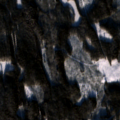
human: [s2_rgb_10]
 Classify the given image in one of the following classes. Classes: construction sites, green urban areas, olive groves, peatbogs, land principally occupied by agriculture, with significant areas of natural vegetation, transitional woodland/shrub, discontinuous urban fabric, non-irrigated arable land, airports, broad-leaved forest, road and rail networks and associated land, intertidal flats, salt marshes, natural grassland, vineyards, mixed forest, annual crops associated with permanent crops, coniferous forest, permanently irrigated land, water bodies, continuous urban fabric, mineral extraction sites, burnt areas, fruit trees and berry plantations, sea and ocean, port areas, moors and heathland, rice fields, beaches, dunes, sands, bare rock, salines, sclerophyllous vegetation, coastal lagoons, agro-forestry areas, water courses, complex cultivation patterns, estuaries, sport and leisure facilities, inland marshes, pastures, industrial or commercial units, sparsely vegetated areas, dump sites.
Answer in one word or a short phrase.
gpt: coniferous forest, mixed forest, transitional woodland/shrub